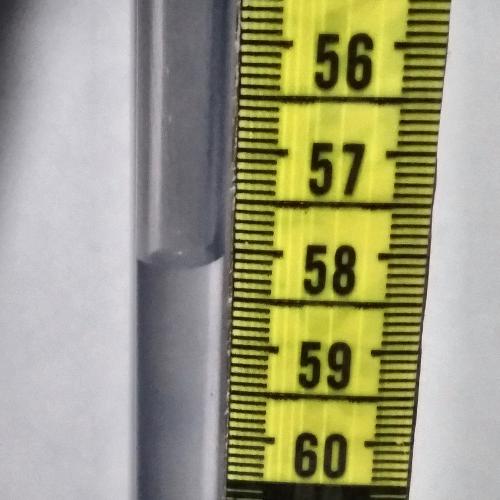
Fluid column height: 58.1 cm